Aerial crown-view tile of a tropical tree (Barro Colorado Island, Panama), acquired 20241112:
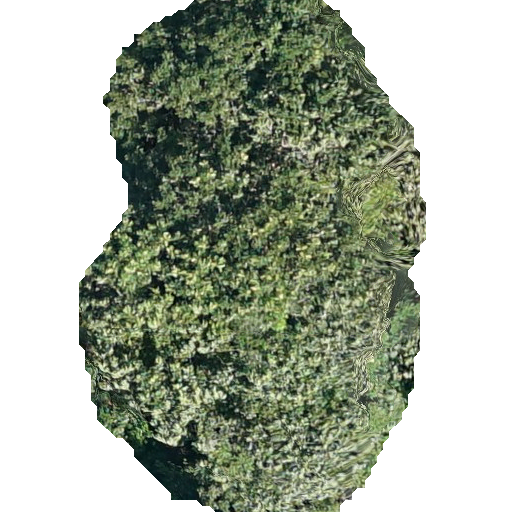
Species: Dipteryx oleifera
GBIF accepted scientific name: Dipteryx oleifera
Crown area: 228.365 m²